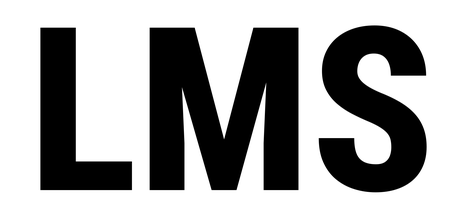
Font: Roboto_Condensed_ExtraBold